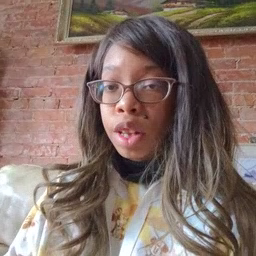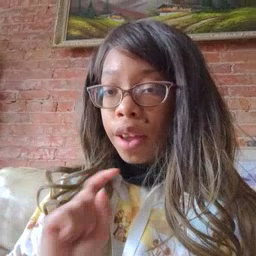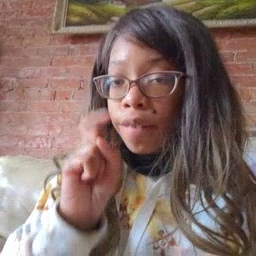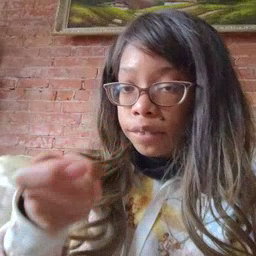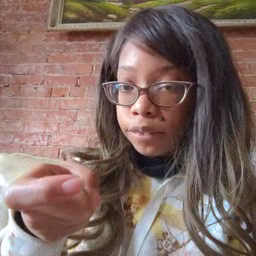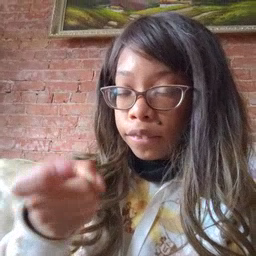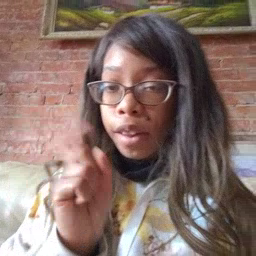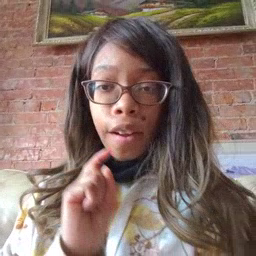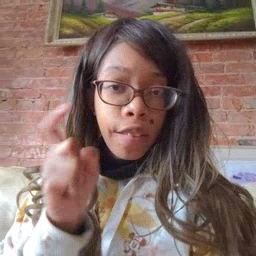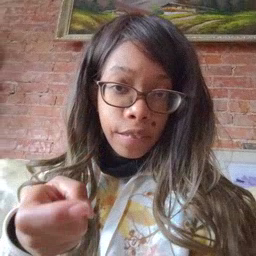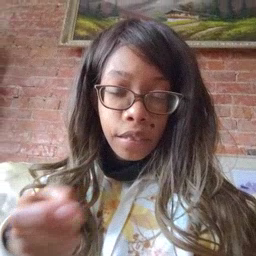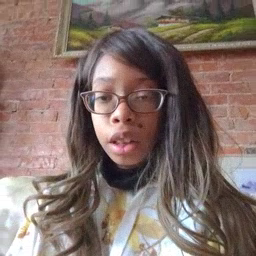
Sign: gift